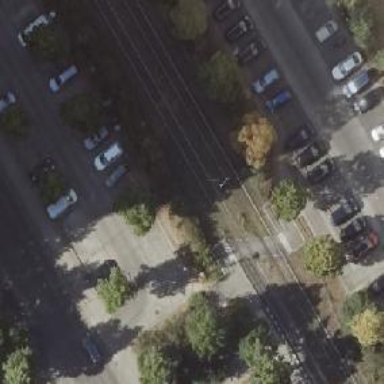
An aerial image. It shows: Uncontrolled tram crossing.